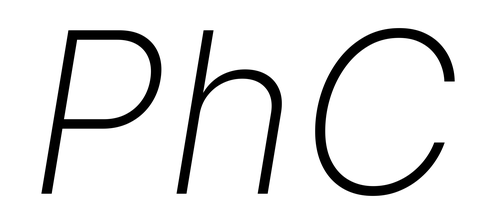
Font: Inter-Italic_ExtraLight_Italic